Aerial crown-view tile of a tropical tree (Barro Colorado Island, Panama), acquired 20250818:
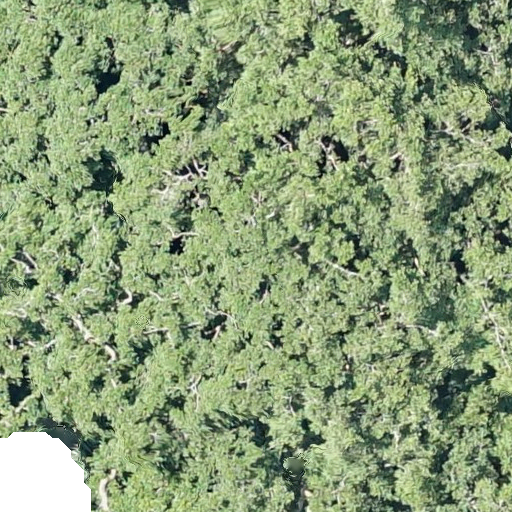
Species: Brosimum alicastrum
GBIF accepted scientific name: Brosimum alicastrum
Crown area: 621.91 m²